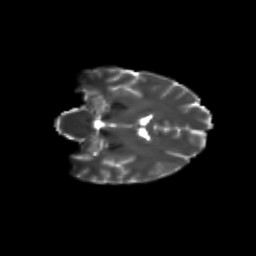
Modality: T2w
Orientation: coronal
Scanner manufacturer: siemens
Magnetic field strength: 3 T
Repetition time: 9.2 s
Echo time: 0.084 s